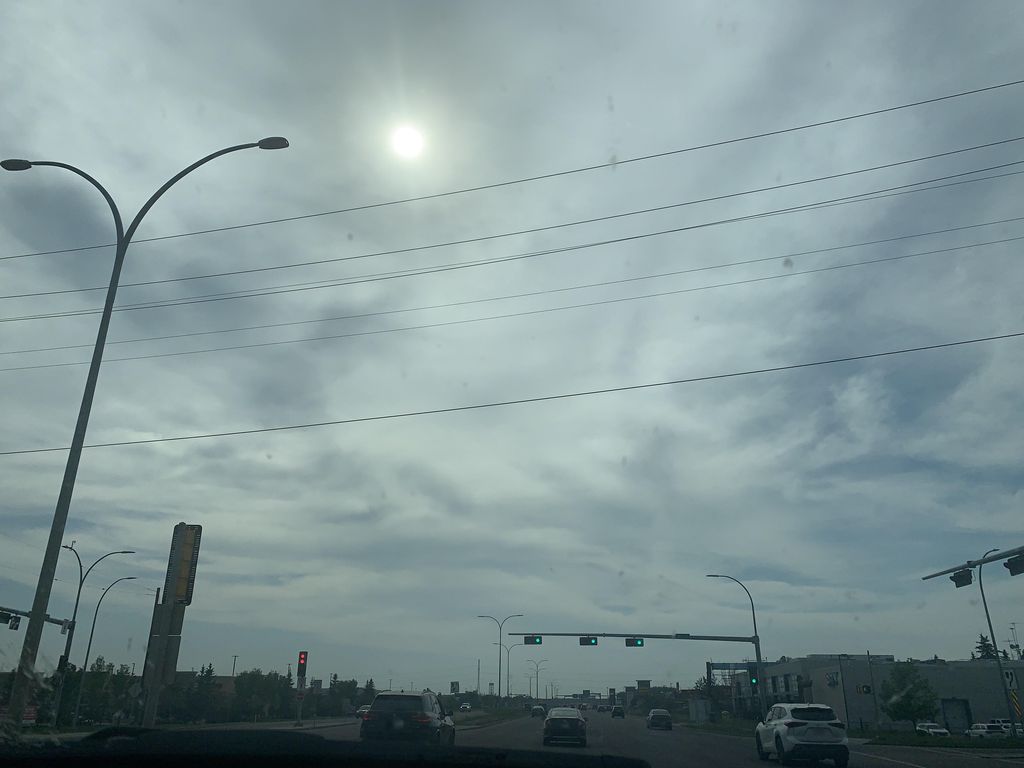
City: edmonton